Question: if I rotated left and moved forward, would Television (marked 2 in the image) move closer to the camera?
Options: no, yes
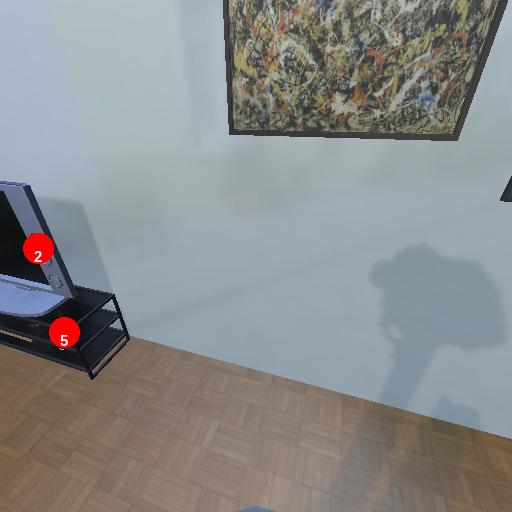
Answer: no